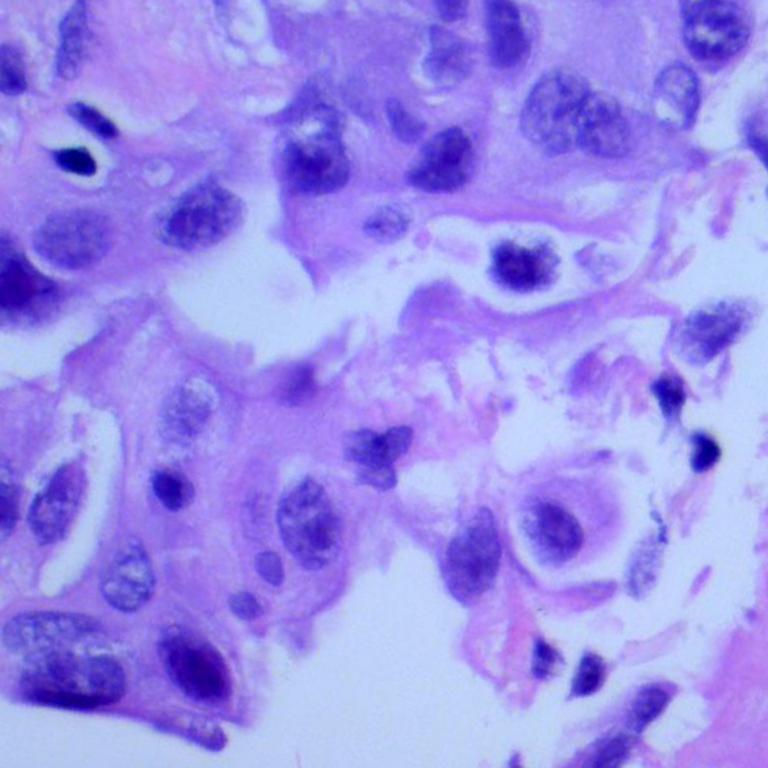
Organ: lung
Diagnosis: adenocarcinomas